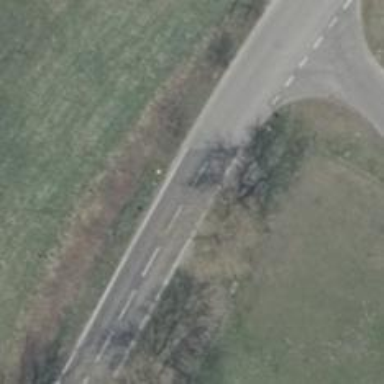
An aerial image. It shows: Secondary road with asphalt surface.